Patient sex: M
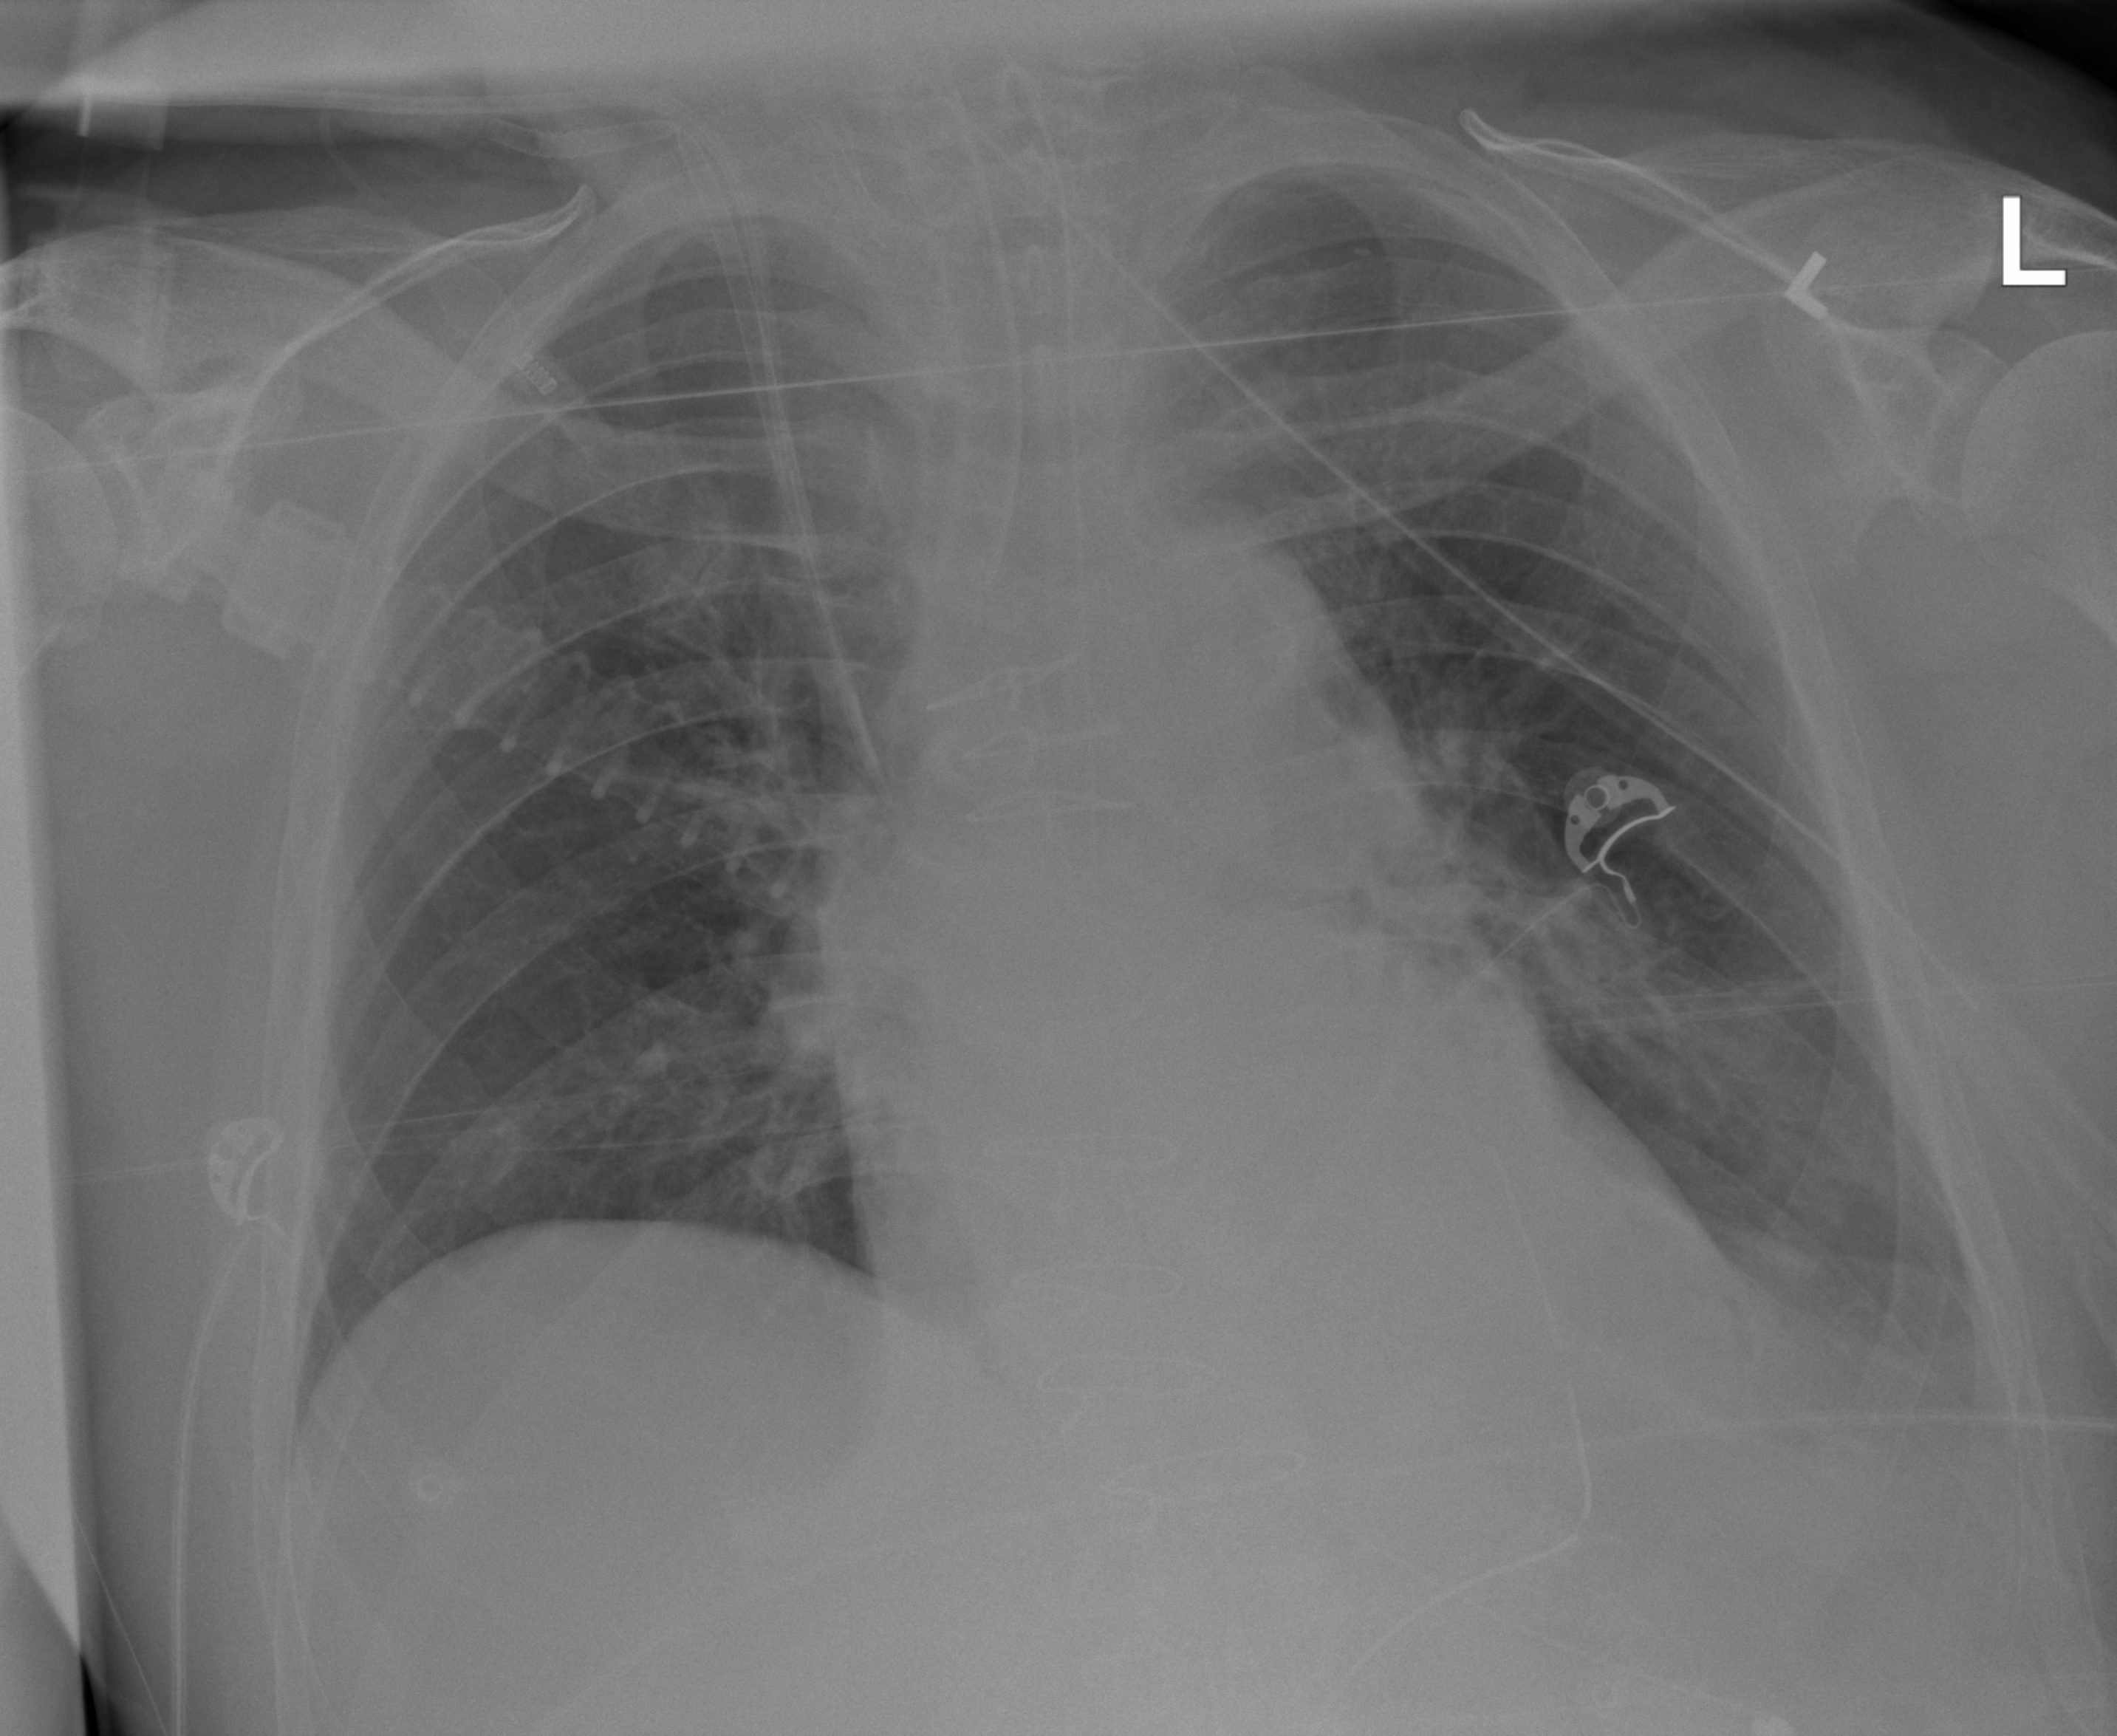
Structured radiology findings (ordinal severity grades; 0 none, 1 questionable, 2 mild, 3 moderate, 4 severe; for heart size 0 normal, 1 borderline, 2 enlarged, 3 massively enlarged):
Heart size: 1
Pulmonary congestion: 0
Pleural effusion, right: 0
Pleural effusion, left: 2
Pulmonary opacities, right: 0
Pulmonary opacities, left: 0
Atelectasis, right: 2
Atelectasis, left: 2